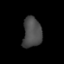
Tissue: lung
Cell type: Endothelial cells
Senescence score: 0.5839
Nuclear area (px): 557
Mean DAPI intensity: 75.268